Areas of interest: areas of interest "Business office"
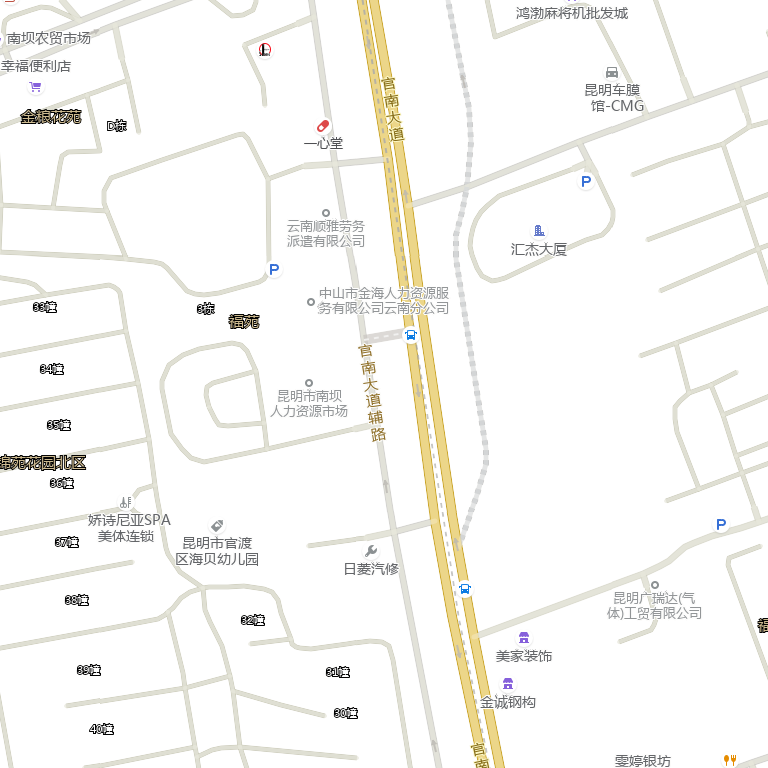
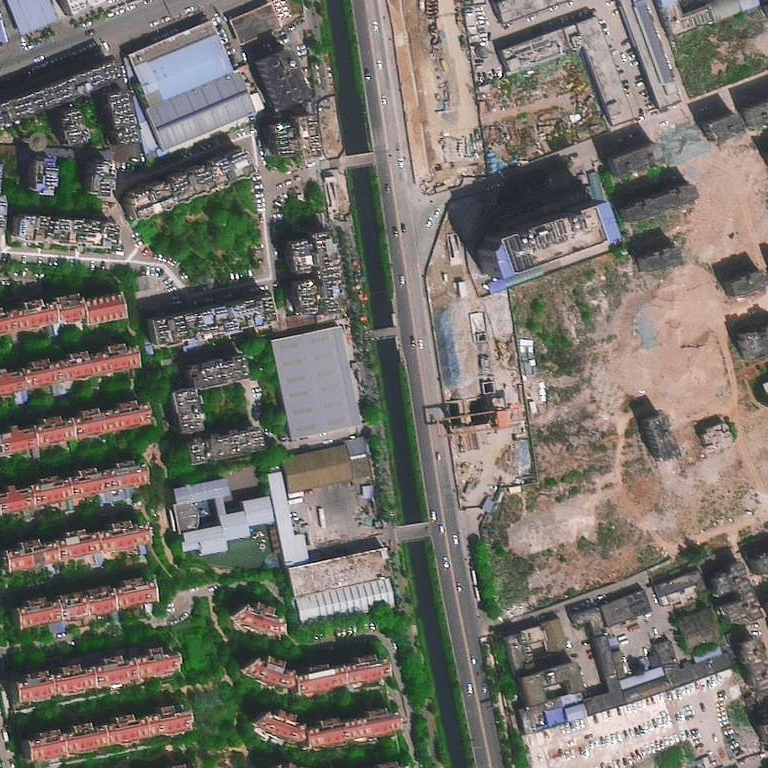